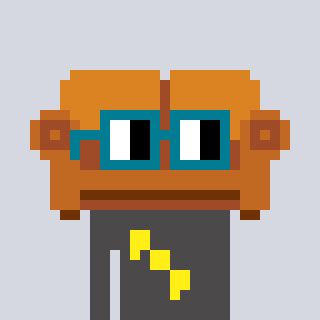
a pixel art character with square dark green glasses, a couch-shaped head and a grayscale-colored body on a cool background